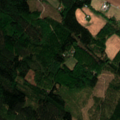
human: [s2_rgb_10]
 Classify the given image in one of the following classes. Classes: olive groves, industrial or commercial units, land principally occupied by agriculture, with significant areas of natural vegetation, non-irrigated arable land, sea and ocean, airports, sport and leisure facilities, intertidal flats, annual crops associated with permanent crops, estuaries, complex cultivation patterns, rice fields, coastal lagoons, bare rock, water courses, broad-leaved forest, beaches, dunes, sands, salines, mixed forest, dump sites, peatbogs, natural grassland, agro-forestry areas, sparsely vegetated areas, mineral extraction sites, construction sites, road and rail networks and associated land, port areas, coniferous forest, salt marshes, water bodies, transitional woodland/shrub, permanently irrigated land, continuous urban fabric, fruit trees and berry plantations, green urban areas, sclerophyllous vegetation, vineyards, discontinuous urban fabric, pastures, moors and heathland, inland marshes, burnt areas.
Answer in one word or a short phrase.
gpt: land principally occupied by agriculture, with significant areas of natural vegetation, coniferous forest, mixed forest